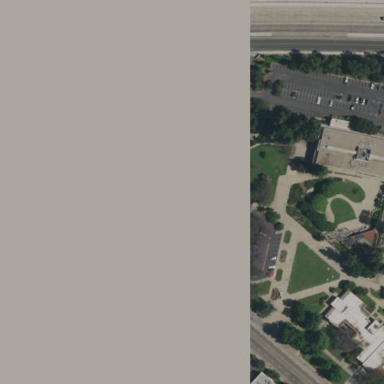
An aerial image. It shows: Civic building.